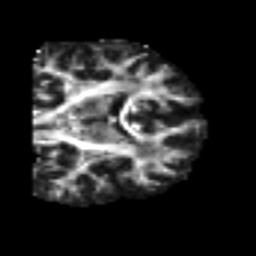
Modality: FA
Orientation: coronal
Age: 62
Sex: male
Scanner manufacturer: siemens
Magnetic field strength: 3 T
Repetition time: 4.999 s
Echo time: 0.07946 s